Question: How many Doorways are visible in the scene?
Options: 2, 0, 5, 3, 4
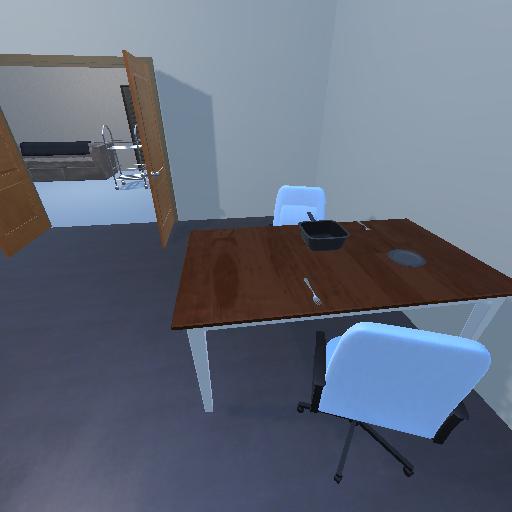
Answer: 2